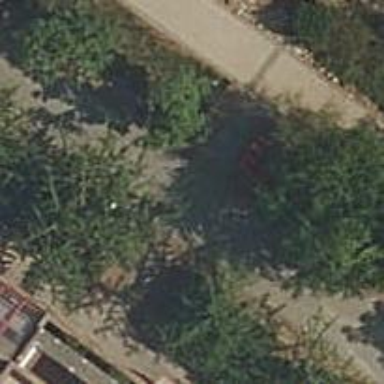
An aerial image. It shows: Footway surfaced with paving stones.